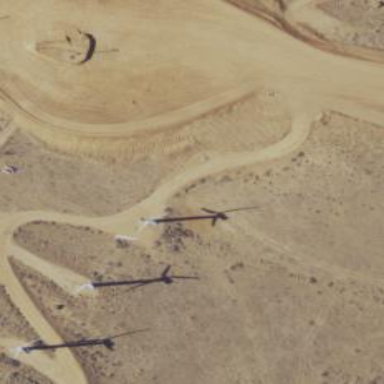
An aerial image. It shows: Wind power generator employing wind turbines.